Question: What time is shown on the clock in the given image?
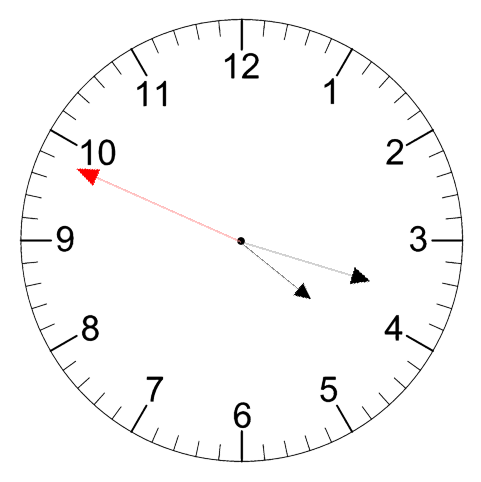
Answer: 04:17:49